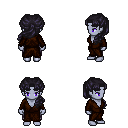
a pixel art fantasy rpg character, female body template, dark elf, purple skin, brown robe, metal pants, raven princess hairstyle, four views (front, back, left, right), 2x2 character sprite sheet, small pixel art, hard edges, no anti-aliasing